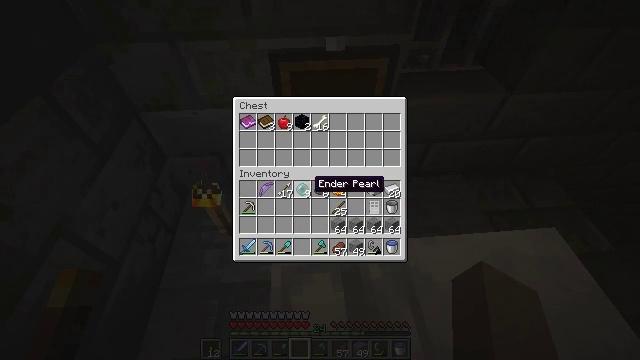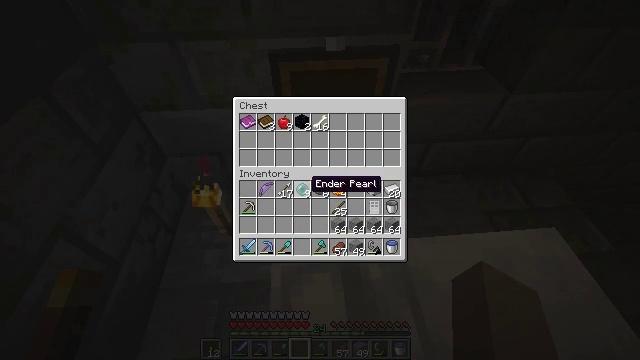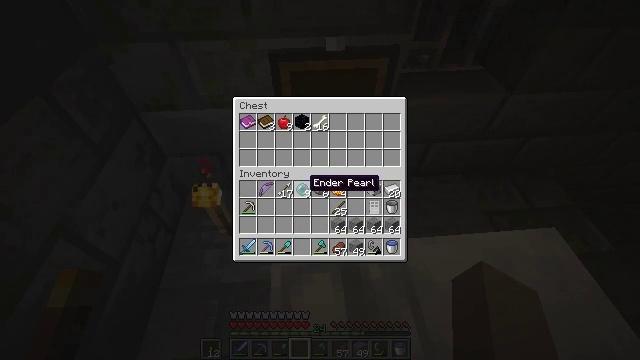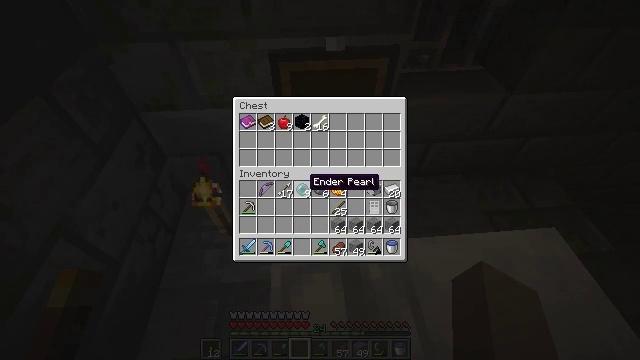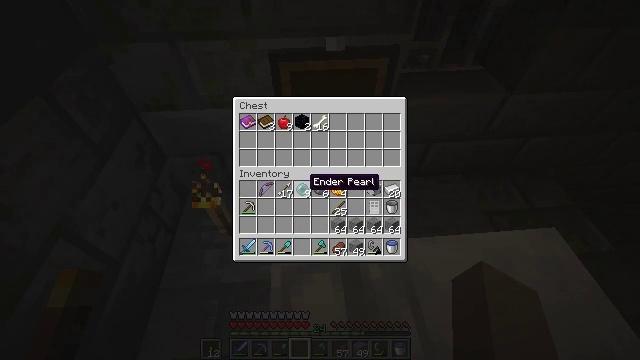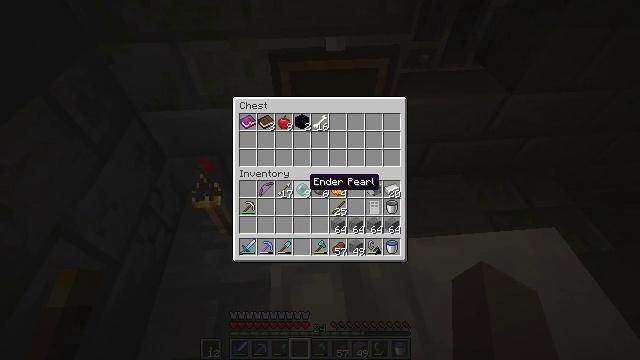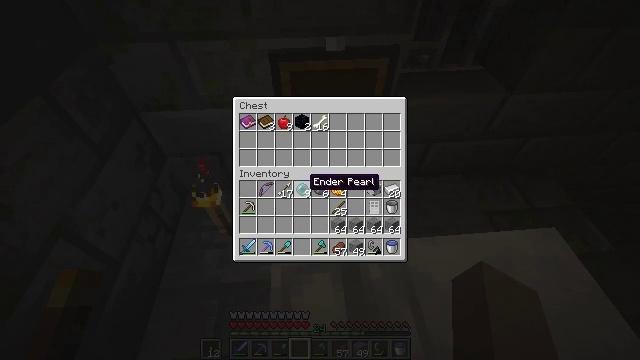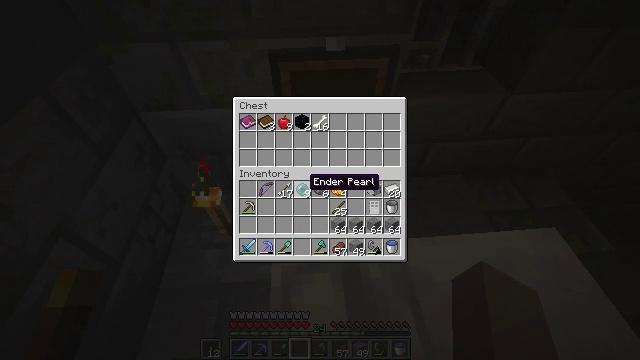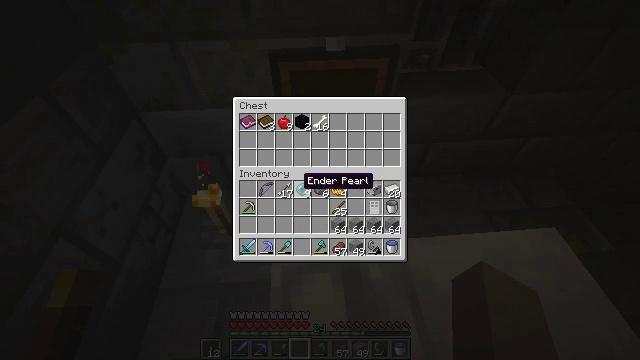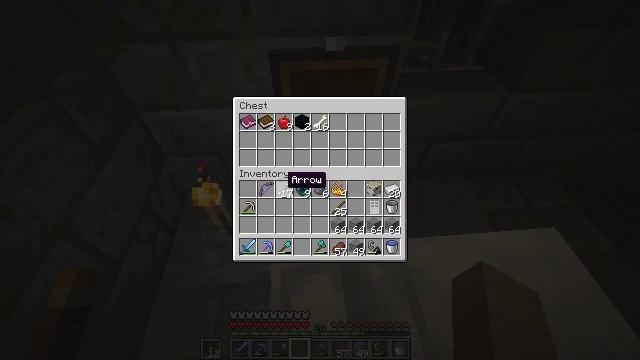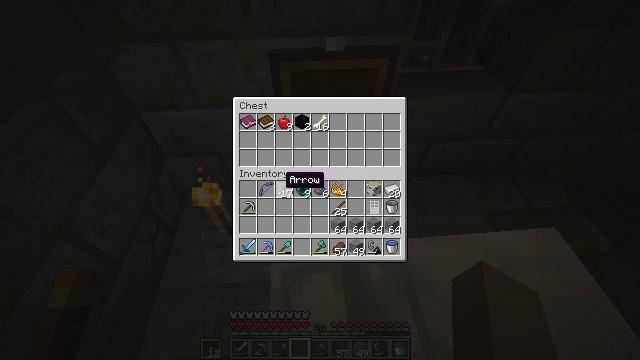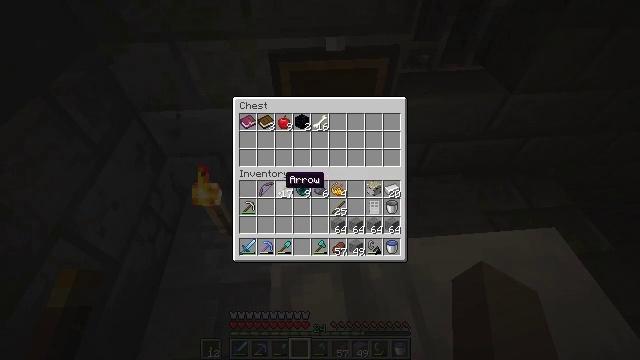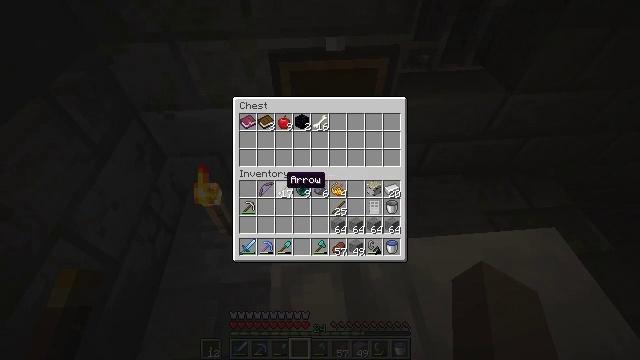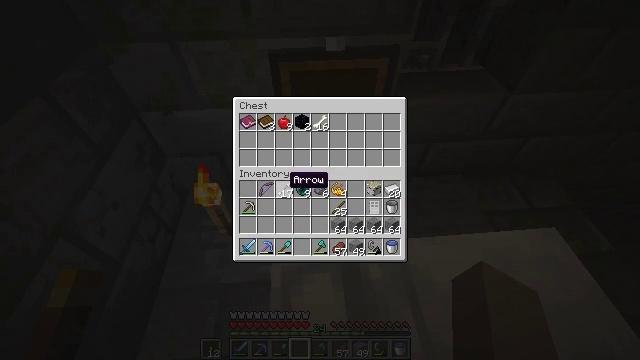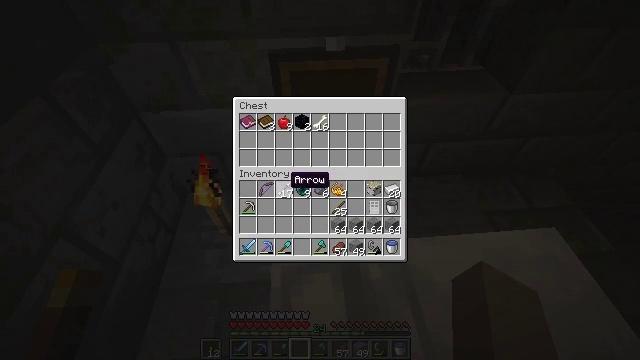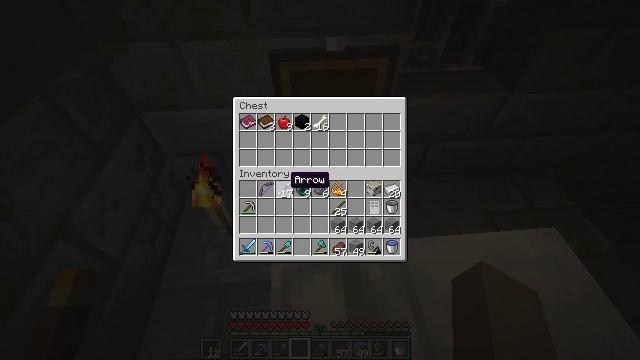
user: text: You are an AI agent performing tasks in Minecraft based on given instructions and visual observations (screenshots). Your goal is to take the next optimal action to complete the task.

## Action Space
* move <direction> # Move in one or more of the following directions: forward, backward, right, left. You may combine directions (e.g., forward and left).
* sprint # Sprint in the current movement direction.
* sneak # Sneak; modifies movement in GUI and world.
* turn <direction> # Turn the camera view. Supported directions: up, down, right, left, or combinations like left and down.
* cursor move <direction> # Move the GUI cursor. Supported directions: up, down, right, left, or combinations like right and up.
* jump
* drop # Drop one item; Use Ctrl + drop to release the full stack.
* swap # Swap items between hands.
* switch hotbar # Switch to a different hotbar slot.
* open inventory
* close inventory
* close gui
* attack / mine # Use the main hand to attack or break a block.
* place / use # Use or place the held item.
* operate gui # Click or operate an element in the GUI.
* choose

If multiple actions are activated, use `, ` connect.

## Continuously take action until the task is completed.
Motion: motion action
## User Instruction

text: Remove an iron door from the inventory.
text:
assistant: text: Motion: sneak
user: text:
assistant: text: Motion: sneak
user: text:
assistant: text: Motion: sneak
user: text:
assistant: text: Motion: sneak
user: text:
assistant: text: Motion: sneak
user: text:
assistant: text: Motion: sneak
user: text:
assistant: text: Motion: sneak
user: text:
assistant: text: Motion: sneak
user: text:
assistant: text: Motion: sneak, turn left
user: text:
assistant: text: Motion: sneak
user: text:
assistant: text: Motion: sneak
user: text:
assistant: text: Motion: sneak
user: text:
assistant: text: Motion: sneak
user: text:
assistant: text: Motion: sneak
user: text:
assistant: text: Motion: sneak
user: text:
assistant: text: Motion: sneak, attack / mine
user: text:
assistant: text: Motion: sneak, attack / mine
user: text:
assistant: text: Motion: sneak, attack / mine
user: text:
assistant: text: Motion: sneak
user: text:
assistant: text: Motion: sneak, turn right
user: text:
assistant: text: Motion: sneak, turn right
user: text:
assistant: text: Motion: sneak
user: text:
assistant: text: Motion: sneak
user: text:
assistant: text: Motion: sneak
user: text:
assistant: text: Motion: sneak
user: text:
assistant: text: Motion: sneak
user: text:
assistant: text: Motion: sneak
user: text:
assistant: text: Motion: sneak
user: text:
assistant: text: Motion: sneak
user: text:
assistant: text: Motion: sneak, attack / mine